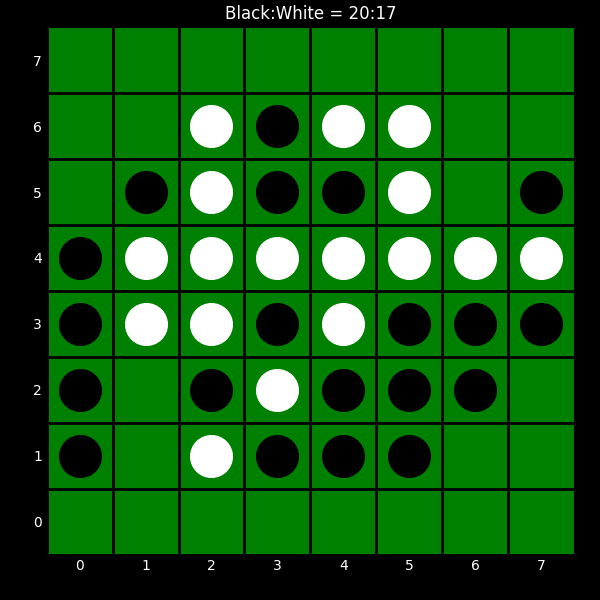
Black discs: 20
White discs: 17